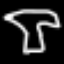
Label: mushroom